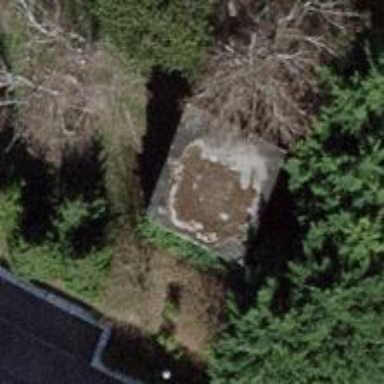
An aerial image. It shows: Shed.